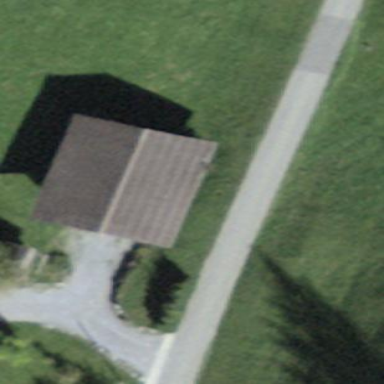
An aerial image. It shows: Shed.